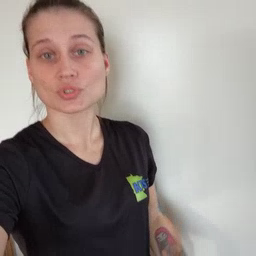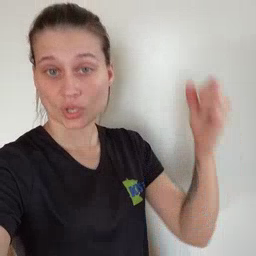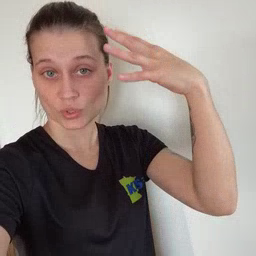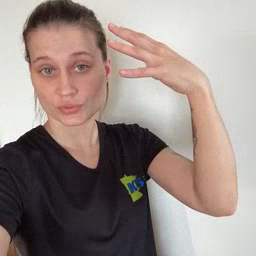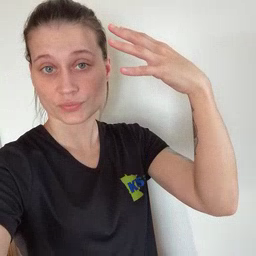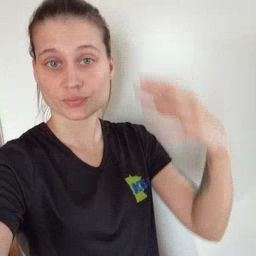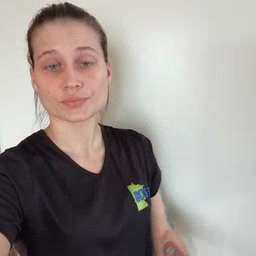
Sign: shower